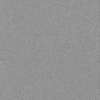
Label: dusty